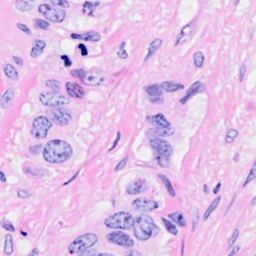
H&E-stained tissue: Breast